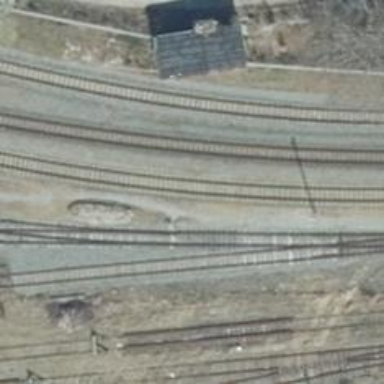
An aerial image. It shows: Railway switch.